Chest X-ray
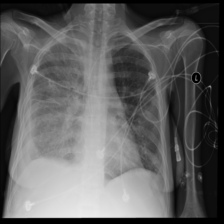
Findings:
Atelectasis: negative
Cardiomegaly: negative
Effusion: positive
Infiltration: negative
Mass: negative
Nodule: negative
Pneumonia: negative
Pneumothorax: negative
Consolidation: negative
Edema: negative
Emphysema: negative
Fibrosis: negative
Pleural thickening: negative
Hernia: negative